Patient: sex F, age 54
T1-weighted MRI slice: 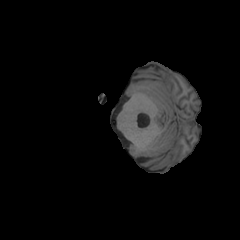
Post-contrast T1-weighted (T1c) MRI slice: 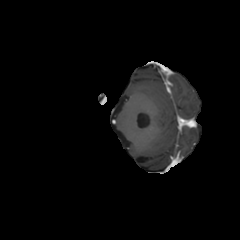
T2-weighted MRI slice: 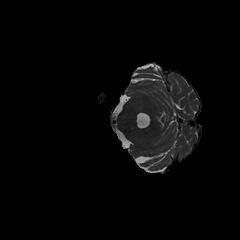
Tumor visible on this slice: no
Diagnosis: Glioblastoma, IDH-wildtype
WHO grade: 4